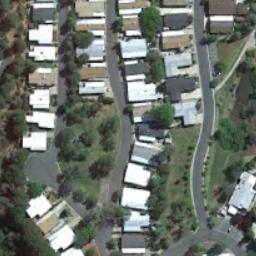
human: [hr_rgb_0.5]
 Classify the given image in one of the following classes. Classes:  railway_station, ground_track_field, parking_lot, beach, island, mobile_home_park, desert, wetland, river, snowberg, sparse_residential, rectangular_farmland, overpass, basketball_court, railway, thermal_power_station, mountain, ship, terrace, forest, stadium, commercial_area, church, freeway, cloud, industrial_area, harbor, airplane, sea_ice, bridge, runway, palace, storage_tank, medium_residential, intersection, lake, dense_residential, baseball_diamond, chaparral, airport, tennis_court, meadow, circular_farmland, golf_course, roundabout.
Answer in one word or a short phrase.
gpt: mobile_home_park